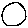
Label: circle